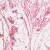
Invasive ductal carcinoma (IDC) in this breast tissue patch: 0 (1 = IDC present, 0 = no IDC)